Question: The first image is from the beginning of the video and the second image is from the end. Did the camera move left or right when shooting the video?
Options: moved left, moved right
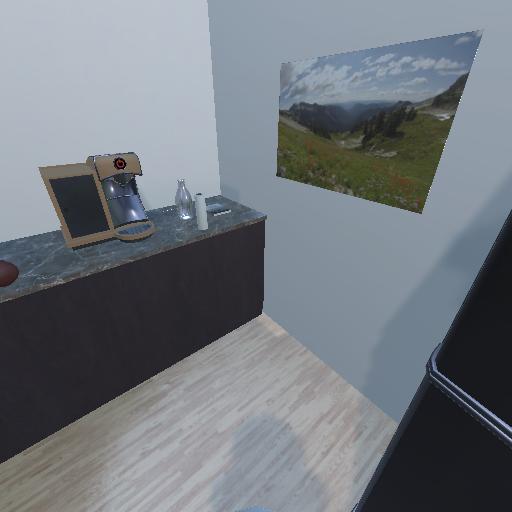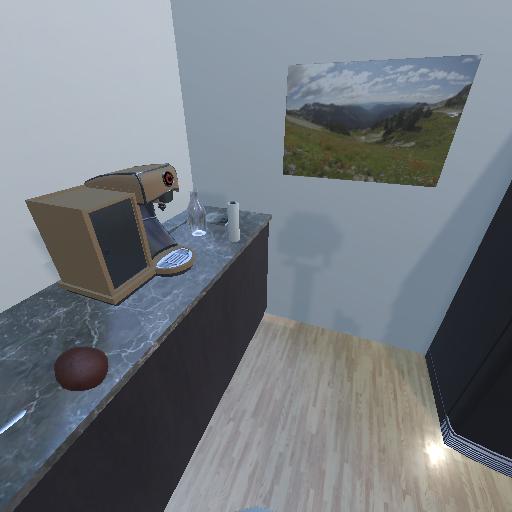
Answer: moved left